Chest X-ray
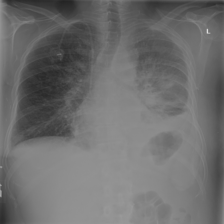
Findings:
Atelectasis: negative
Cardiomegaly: negative
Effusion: positive
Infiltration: negative
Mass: negative
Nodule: negative
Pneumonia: positive
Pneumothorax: negative
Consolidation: positive
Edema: negative
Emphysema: negative
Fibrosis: negative
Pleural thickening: negative
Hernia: negative